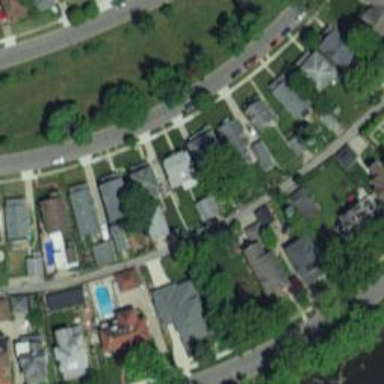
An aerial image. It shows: Alley classified as service road.